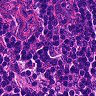
Metastatic tissue present: no